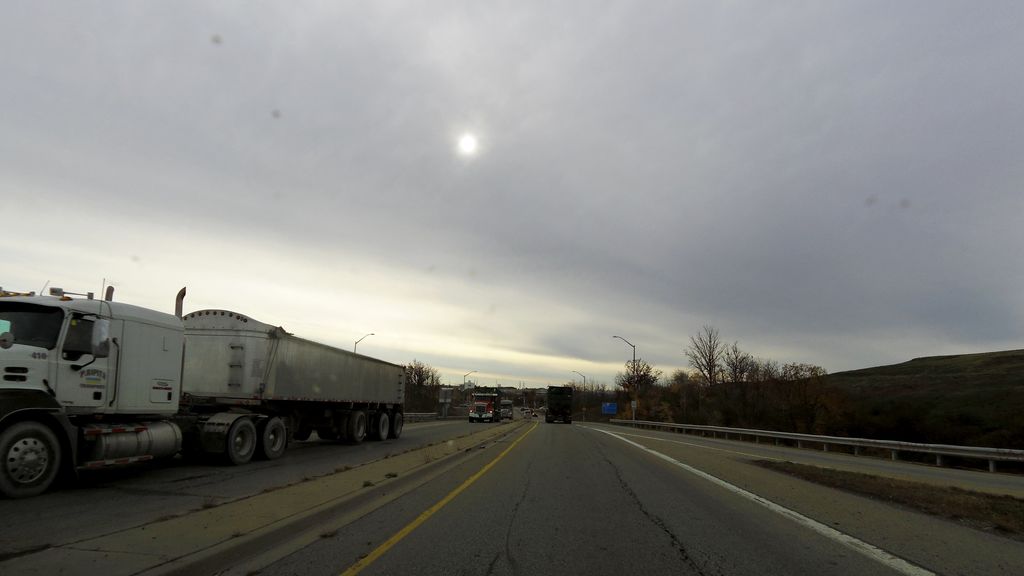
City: hamilton